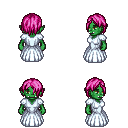
a pixel art fantasy rpg character, female body template, orc, green skin, underdress, red pants, pink bangs hairstyle, four views (front, back, left, right), 2x2 character sprite sheet, small pixel art, hard edges, no anti-aliasing